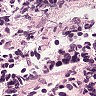
Metastatic tissue present: no